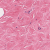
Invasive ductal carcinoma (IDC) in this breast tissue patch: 0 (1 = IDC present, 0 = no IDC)